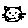
Label: cat